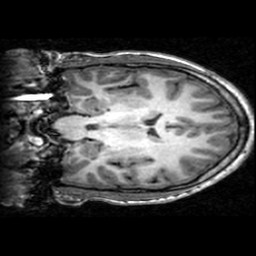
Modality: T1w
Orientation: coronal
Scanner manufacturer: ge
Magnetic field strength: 3 T
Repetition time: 0.00904 s
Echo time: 0.00184 s